Question: With Apple's Visual Format Language, it's pretty simple to set the horizontal and vertical relationships between views and their superview using spacers.
If I wanted view2 in the visual example below to have a fixed width, while view1 will fill the remaining space. With VFL I would specify this behavior as follows:
|-[view1]-[view2(==100)-|

With Masonry, it's not as clear how to establish these relationships between views; view1 is not 'aware' of view2 and will either undershoot or overlap it. What am I missing?
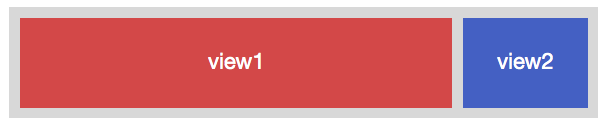
Answer: Views are still 'aware' of each other. The key is to pin the left edge of view2 to the right edge of view1:
'''
[view1 mas_makeConstraints:^(MASConstraintMaker *make) {
make.top.bottom.left.equalTo(containerView);
}];
[view2 mas_makeConstraints:^(MASConstraintMaker *make) {
make.top.bottom.equalTo(containerView);
make.left.equalTo(view1.mas_right);
make.right.equalTo(containerView);
make.width.equalTo(@100);
}];
'''